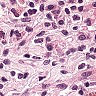
Metastatic tissue present: no